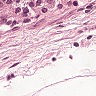
Metastatic tissue present: no